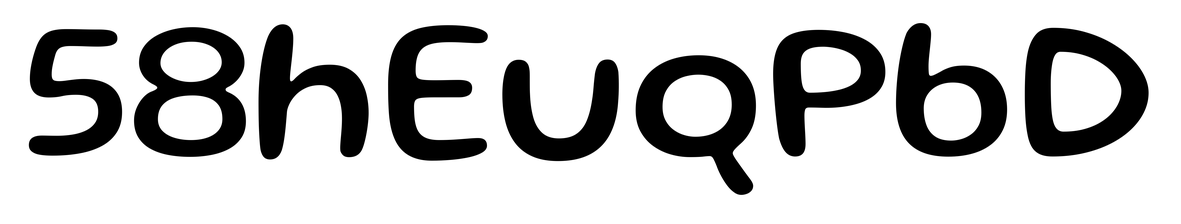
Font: Gluten_Regular